Question: I've been trying to align some objects in my java project in a certain way but with no success. I am using MigLayout for the layout and this is how I would like it to look:

1. The sidebar should have a static width (220px) and be docked left.
2. The right column should have a fluid width and expand according to window size.
3. The footer should be docked to the bottom and have a static height, fluid width.
This is the code that I have got now:
'''
this.setLayout(new MigLayout("fill, wrap 2", "[30%][70%]", "grow"));
this.add(sourceList, "w 30%");
this.add(listView, "w 70%");
this.add(bottomBar.getComponent(), "growx, push, span");
'''
I've been trying to understand the usage instructions but they are hard to understand. I was hoping someone here had knowledge about working with MigLayout and could help me.
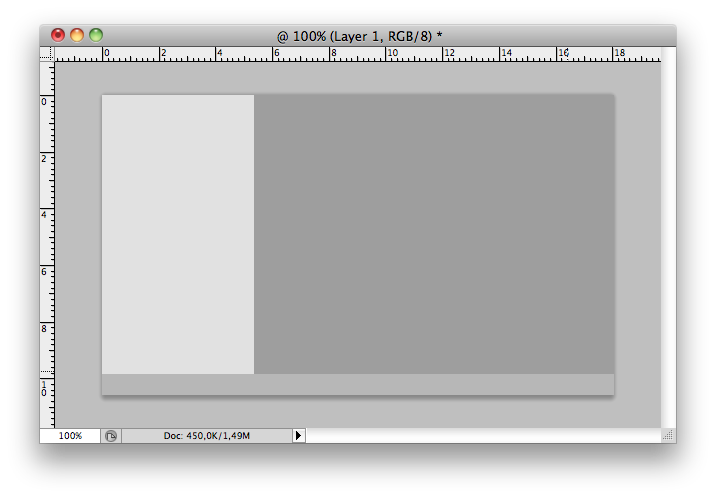
Answer: I use <URL> which helps very much is building these out. It's free, and supports MigLayout too.
Doing what you just described in it gets me:
'''
setLayout(new MigLayout("", "[220][grow]", "[grow][]"));
add(sidebar, "cell 0 0,grow");
add(main, "cell 1 0,grow");
add(bottom, "cell 0 1 2 1,grow");
'''
This keeps the sidebar at a fixed 220 (from the column spec in the constructor) and the bottom at a static height with the preferred size. The width of column 2 and height of column 1 will grow to fill, as will the components in each cell.